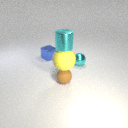
small cyan metal sphere in front of small blue metal cube